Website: crate-barrel
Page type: account-selection
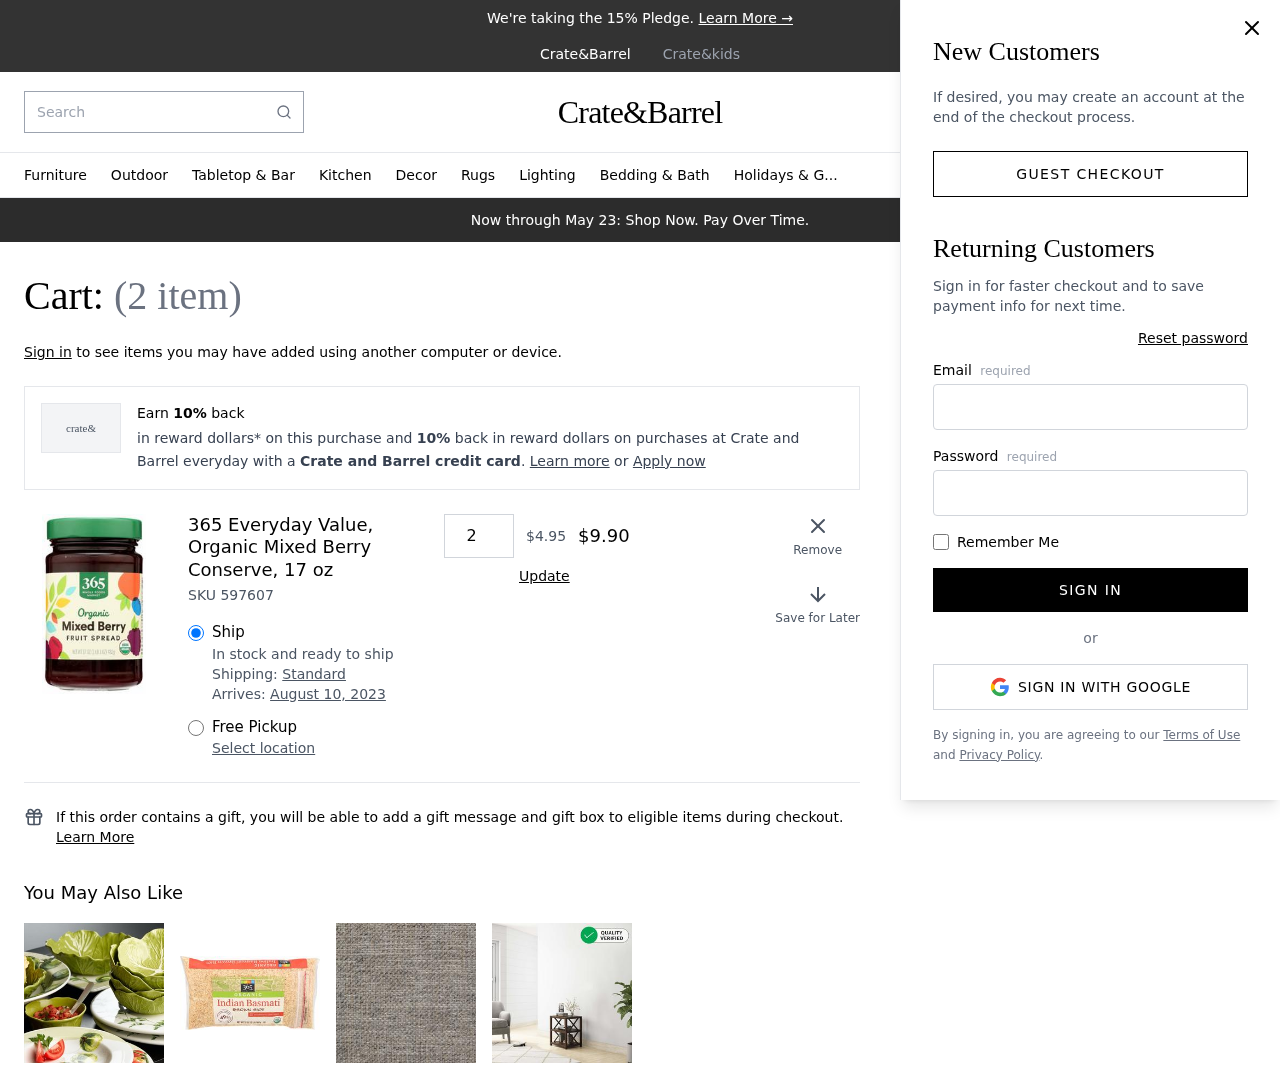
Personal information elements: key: PII_EMAIL
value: tracey_jones@yahoo.com
Product elements: key: PRODUCT1_NAME
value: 365 Everyday Value, Organic Mixed Berry Conserve, 17 oz
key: PRODUCT1_PRICE
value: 4.95
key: PRODUCT1_QUANTITY
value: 2
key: PRODUCT1_SKU
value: SKU 597607
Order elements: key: ORDER_NUM_ITEMS
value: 2
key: ORDER_DELIVERY_DATE
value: August 10, 2023
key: ORDER_SUBTOTAL
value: $9.90
Search elements: key: HEADER_SEARCH
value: Search